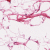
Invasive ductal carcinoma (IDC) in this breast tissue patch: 0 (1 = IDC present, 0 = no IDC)